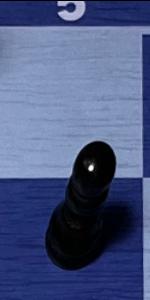
Label: Pawn_Black